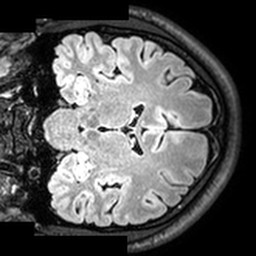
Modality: T2w
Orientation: coronal
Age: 24
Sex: male
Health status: healthy
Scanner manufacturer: philips
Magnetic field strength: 3 T
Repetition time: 5 s
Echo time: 0.2849 s